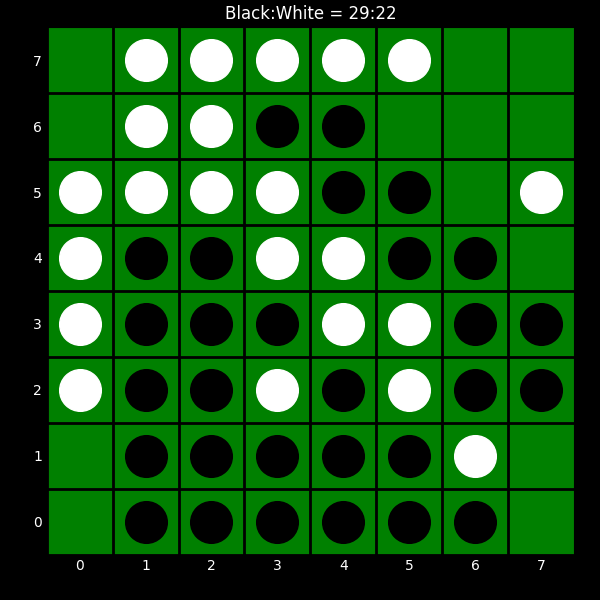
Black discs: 29
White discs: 22